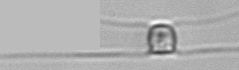
Label: Chaetoceros_similis